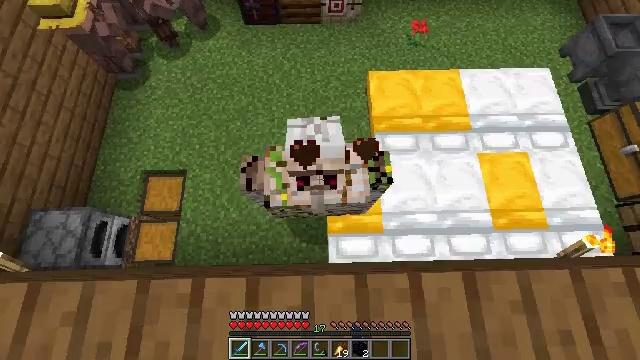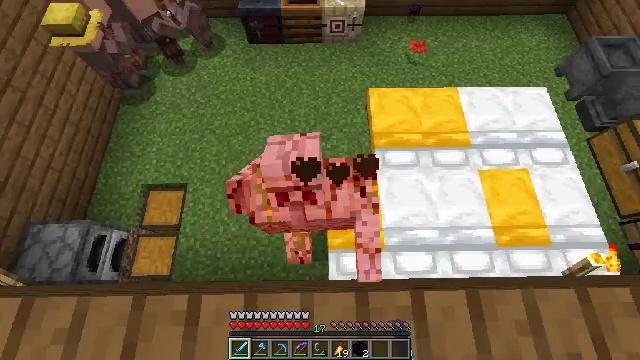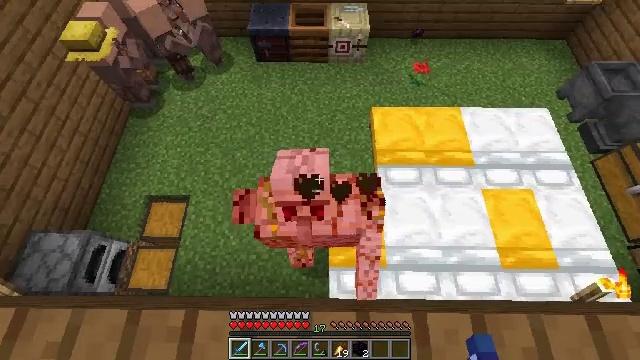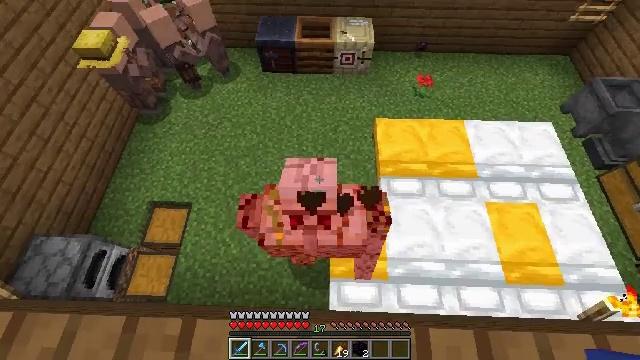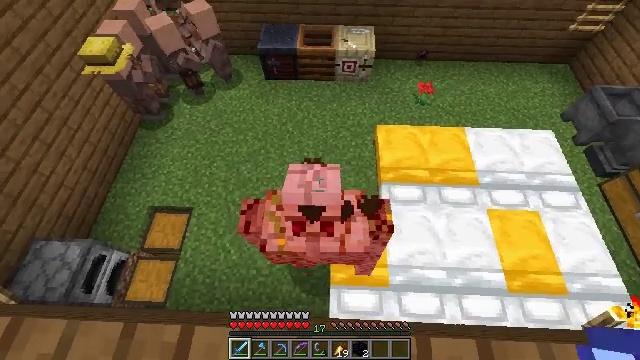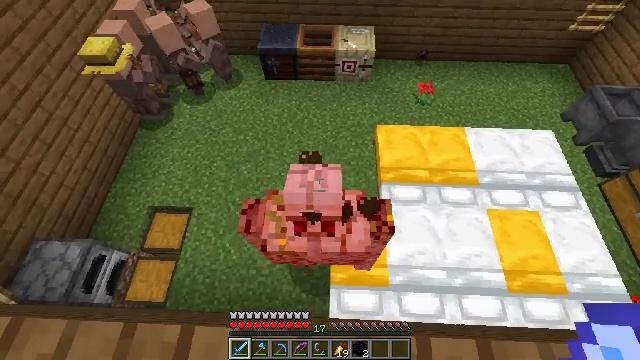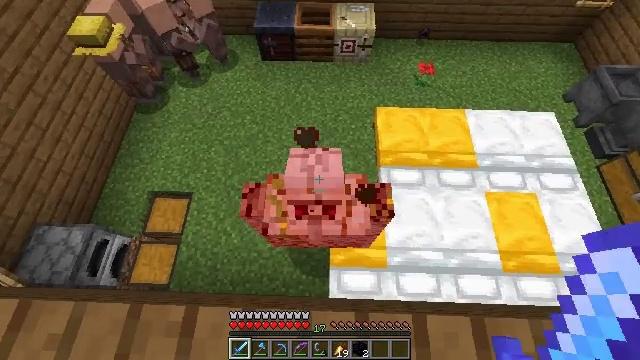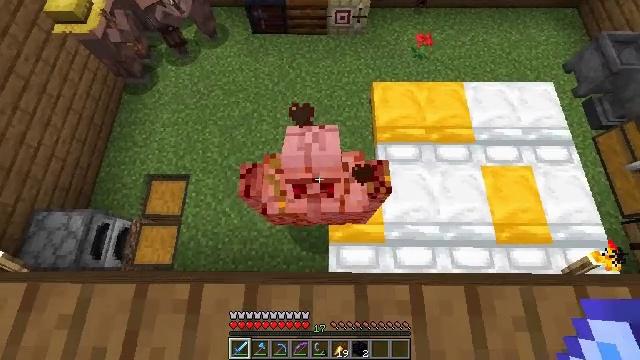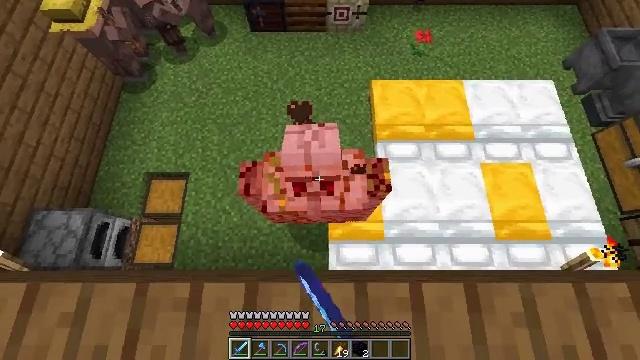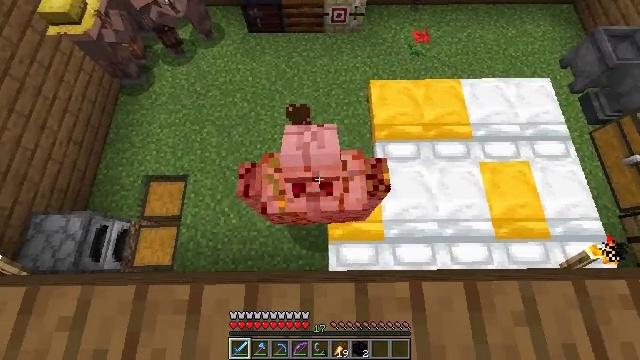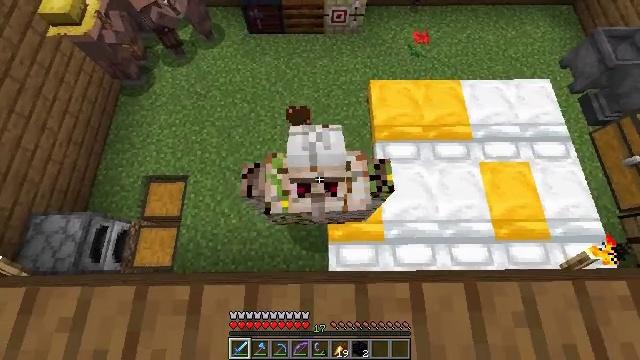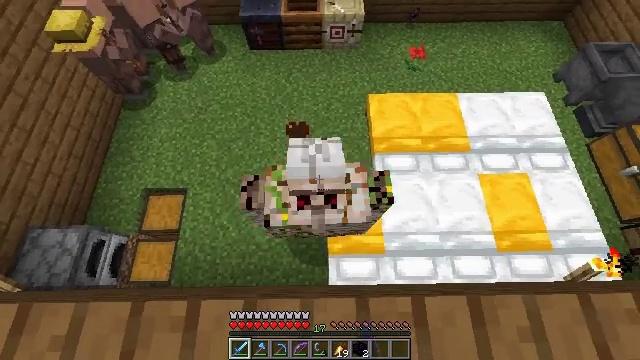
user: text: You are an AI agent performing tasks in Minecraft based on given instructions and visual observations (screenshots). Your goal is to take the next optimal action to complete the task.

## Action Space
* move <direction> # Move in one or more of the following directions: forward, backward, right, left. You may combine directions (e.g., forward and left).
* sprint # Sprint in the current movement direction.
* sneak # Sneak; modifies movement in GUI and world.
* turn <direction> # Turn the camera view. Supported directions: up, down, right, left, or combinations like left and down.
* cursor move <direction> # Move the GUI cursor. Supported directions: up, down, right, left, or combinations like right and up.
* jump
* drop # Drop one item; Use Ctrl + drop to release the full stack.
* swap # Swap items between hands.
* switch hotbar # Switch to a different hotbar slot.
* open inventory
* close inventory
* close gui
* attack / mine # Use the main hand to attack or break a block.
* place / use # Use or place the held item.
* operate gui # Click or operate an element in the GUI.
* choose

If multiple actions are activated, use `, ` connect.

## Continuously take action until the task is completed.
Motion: motion action
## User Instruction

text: Destroy the guardian.
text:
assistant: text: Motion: sneak, turn up
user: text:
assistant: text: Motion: sneak, turn left and up
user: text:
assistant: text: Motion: sneak, turn left and up
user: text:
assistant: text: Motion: sneak, turn up
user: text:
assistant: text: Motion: sneak
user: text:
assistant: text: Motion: sneak, turn down
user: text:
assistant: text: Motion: sneak, turn right and down, attack / mine
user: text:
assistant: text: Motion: sneak, attack / mine
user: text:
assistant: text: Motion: sneak, attack / mine
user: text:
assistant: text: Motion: sneak
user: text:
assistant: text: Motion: sneak, turn up
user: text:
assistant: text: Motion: sneak